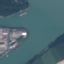
Label: River